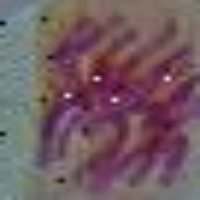
Label: metaphase